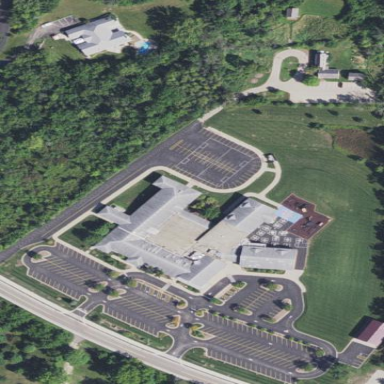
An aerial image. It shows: School building.